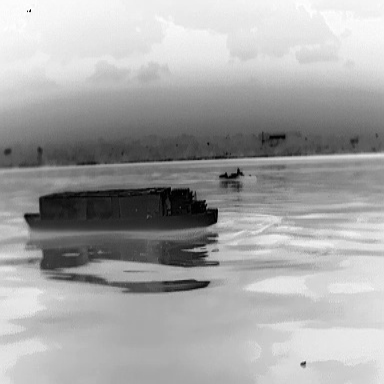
There is a fishing_boat in the infrared image.